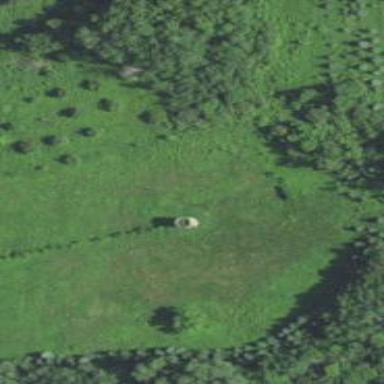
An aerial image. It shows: Silo.